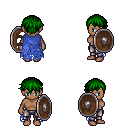
a pixel art fantasy rpg character, female body template, human, dark skin, blue tattered cape, metal pants, green short bangs hairstyle, shield, four views (front, back, left, right), 2x2 character sprite sheet, small pixel art, hard edges, no anti-aliasing